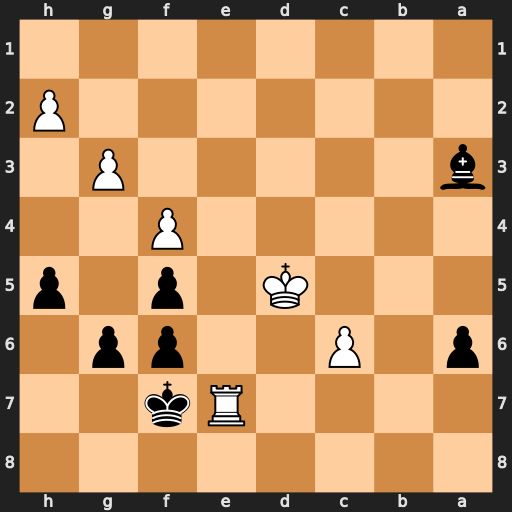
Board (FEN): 8/4Rk2/p1P2pp1/3K1p1p/5P2/b5P1/7P/8
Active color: b
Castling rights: -
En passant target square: -
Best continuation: Kxe7 c7 Kd7 c8=R Kxc8